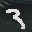
Label: 3